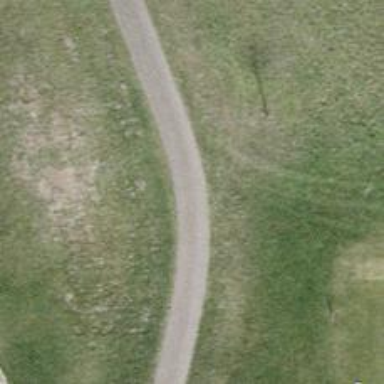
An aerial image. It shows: Footway that also serves as golf cart path.